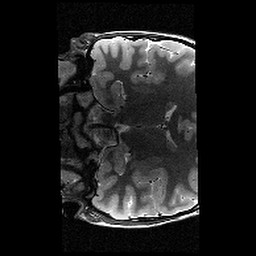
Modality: T2w
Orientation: coronal
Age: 11
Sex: male
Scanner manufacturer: siemens
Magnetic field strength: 3 T
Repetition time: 9.23 s
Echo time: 0.067 s